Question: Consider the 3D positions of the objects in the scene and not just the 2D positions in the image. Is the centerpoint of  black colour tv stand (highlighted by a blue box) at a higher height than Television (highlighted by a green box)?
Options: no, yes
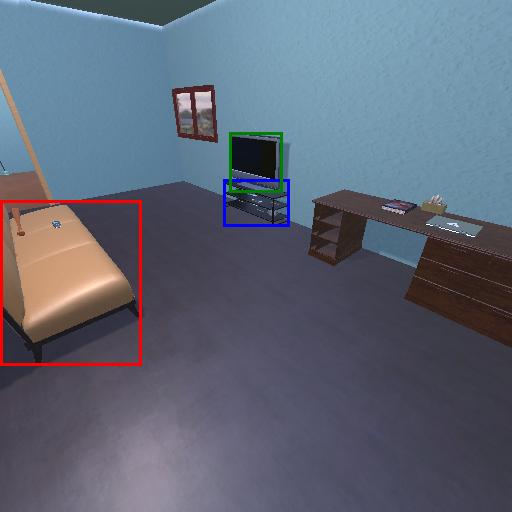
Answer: no